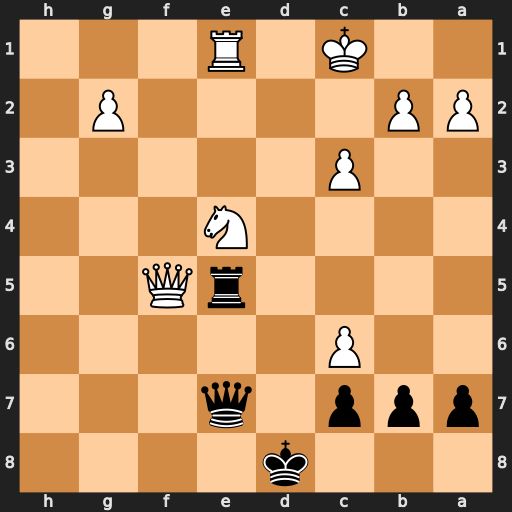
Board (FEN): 3k4/ppp1q3/2P5/4rQ2/4N3/2P5/PP4P1/2K1R3
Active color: b
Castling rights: -
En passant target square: -
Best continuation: Rxf5 cxb7 Rb5 Rd1+ Ke8